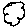
Label: cloud